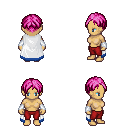
a pixel art fantasy rpg character, female body template, human, tanned skin, white trimmed cape, red pants, pink parted hairstyle, white cloth bracers, four views (front, back, left, right), 2x2 character sprite sheet, small pixel art, hard edges, no anti-aliasing